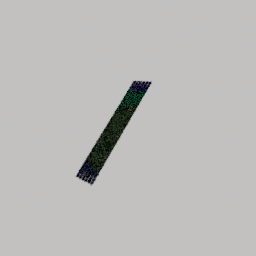
Label: people